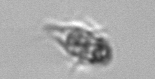
Label: Mesodinium